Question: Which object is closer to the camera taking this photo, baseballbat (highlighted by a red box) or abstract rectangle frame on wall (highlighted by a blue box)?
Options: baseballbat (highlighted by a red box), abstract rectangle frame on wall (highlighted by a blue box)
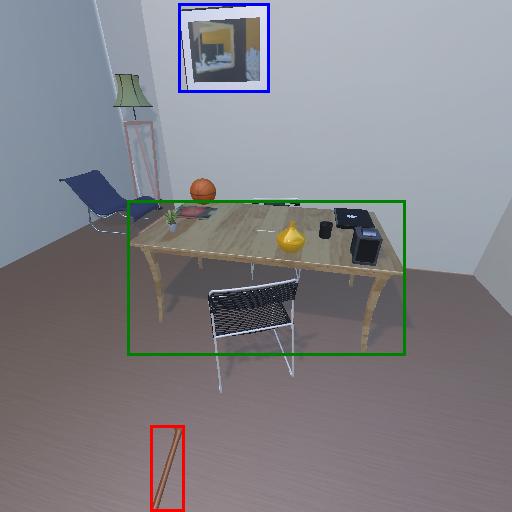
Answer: baseballbat (highlighted by a red box)